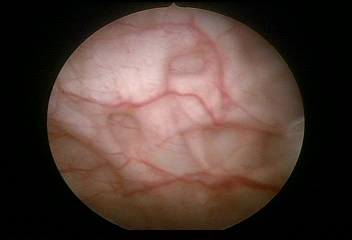
Modality: WLC
Class: Normal mucosa
Bladder cancer association: No